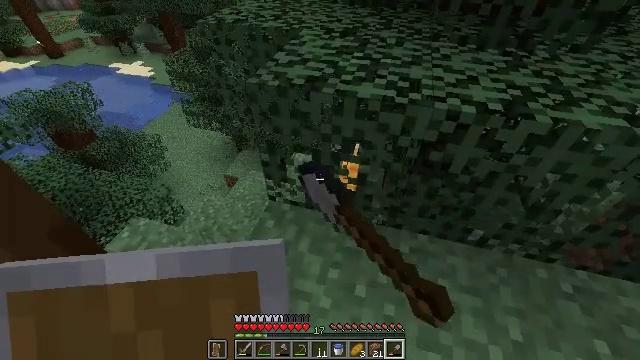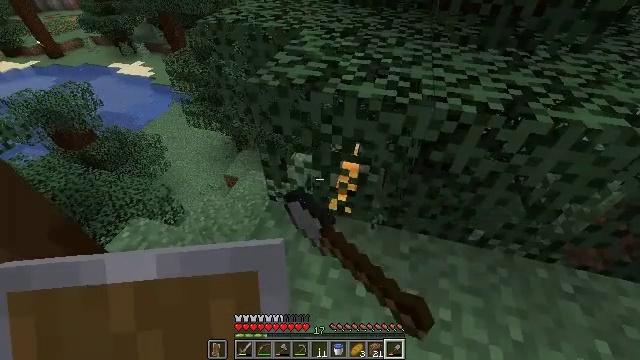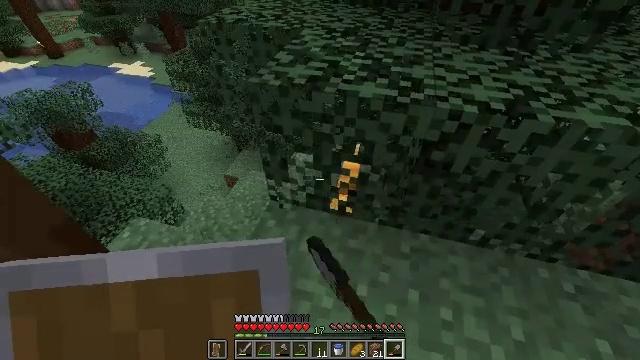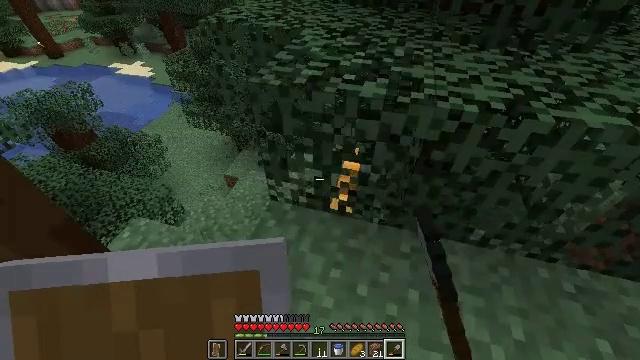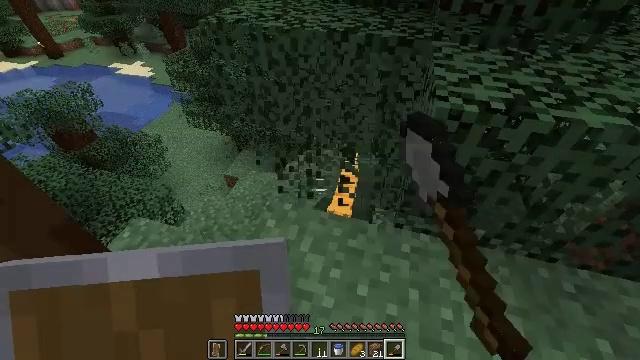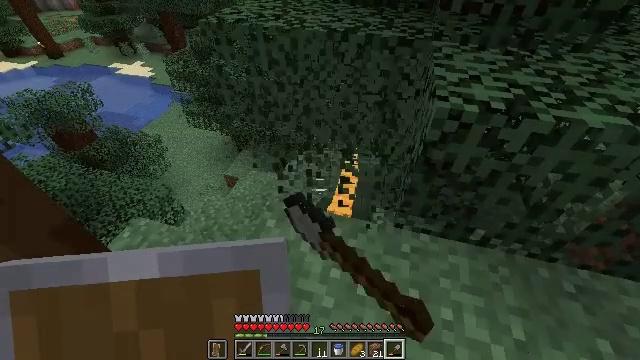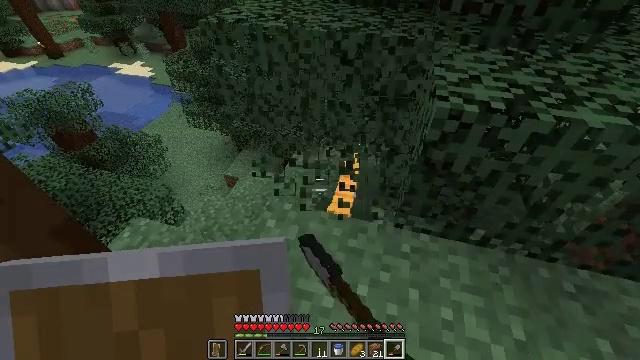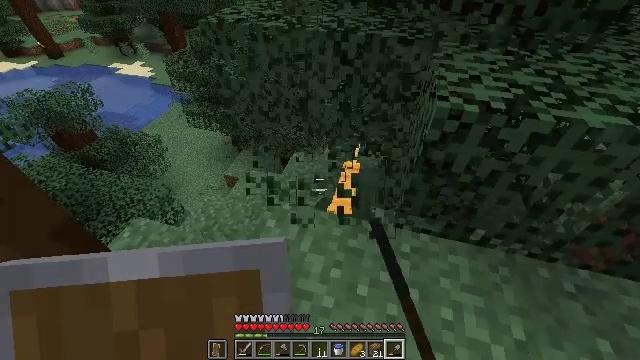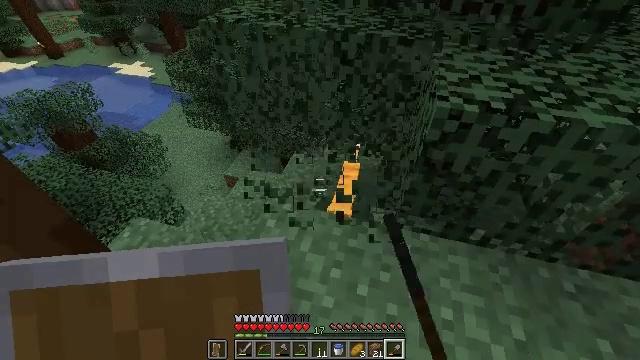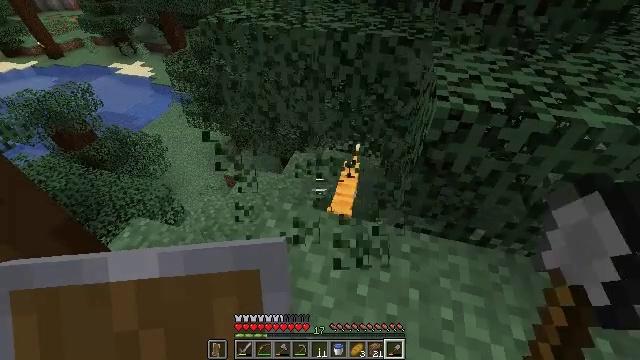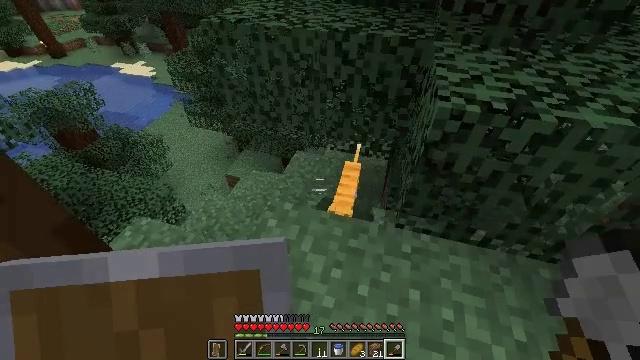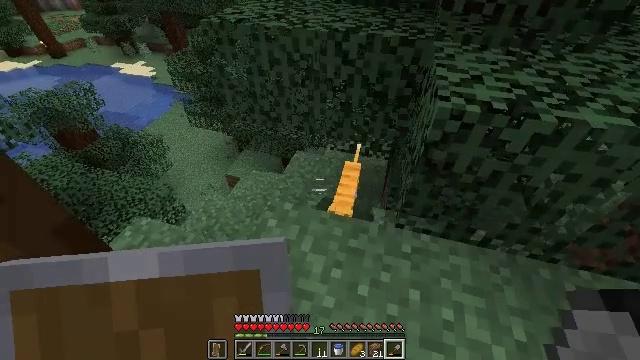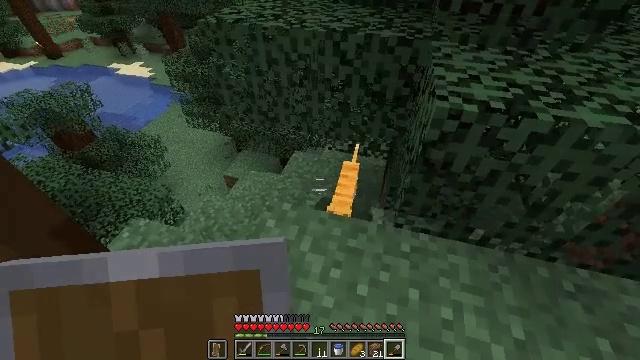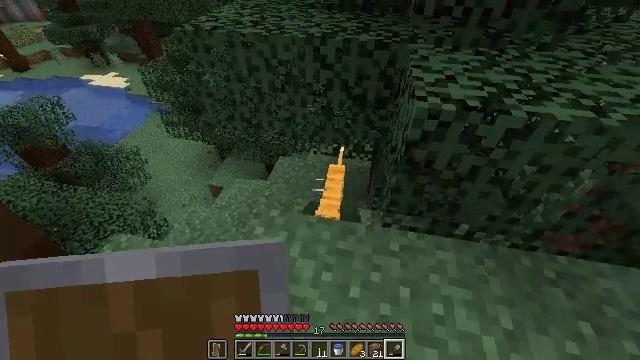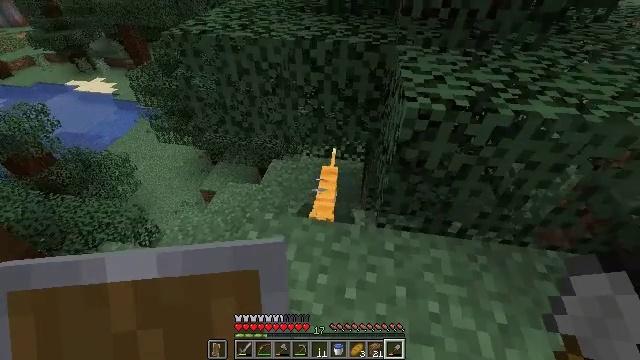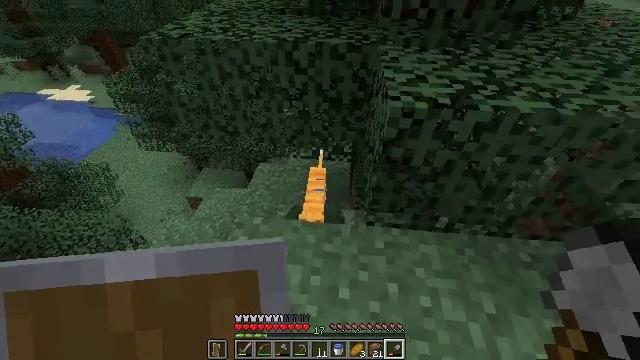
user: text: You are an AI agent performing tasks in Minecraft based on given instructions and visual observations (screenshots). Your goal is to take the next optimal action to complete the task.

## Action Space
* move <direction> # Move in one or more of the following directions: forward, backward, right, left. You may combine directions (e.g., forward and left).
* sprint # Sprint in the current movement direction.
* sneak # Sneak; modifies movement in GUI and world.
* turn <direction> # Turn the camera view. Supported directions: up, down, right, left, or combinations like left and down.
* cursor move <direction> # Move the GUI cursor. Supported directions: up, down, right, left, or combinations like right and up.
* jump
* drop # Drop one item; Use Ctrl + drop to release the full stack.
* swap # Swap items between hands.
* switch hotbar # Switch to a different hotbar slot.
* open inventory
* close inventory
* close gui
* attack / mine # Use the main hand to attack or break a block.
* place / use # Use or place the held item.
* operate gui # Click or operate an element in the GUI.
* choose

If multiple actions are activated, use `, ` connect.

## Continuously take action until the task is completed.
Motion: motion action
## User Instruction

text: Collect spruce leaves for landscaping.
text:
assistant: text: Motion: attack / mine
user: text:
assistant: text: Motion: attack / mine
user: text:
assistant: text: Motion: attack / mine
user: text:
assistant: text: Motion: attack / mine
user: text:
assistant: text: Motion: attack / mine
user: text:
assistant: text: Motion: attack / mine
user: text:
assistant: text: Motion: attack / mine
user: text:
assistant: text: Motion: attack / mine
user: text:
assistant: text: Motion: attack / mine
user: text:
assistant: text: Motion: no_op
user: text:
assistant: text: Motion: no_op
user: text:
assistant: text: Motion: no_op
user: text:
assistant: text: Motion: turn right
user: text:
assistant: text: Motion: turn right
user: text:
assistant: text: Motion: turn right
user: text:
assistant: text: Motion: turn right
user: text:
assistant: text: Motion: turn right and up
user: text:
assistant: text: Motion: attack / mine
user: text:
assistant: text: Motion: attack / mine
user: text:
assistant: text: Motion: attack / mine
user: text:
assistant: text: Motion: attack / mine
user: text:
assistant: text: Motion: attack / mine
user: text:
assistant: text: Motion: attack / mine
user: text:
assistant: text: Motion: attack / mine
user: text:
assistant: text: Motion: attack / mine
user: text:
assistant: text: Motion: attack / mine
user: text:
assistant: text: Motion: attack / mine
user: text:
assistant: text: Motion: move forward, attack / mine
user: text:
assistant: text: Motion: move forward and move right, attack / mine
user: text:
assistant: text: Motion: move forward and move right, turn left and down, attack / mine